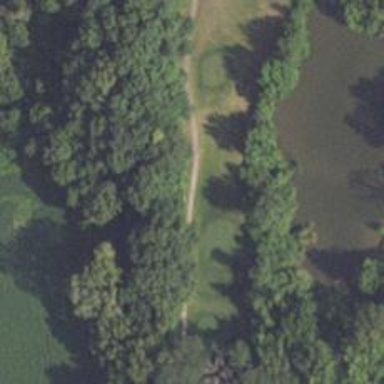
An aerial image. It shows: Path for both roads and golfers.